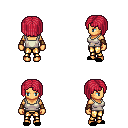
a pixel art fantasy rpg character, female body template, human, tanned skin, white pirate shirt, gold greaves, ruby red pageboy hairstyle, cloth bracers, black slippers, four views (front, back, left, right), 2x2 character sprite sheet, small pixel art, hard edges, no anti-aliasing